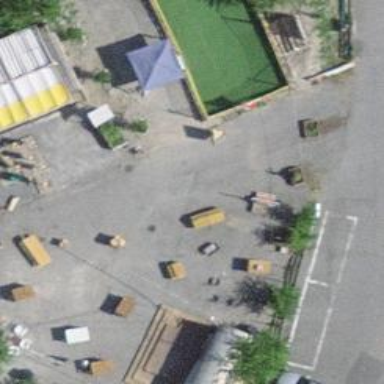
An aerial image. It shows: BBQ amenity.